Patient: sex M, age 46
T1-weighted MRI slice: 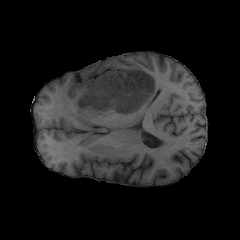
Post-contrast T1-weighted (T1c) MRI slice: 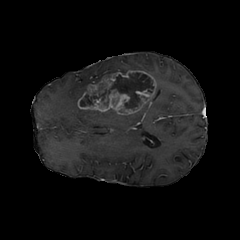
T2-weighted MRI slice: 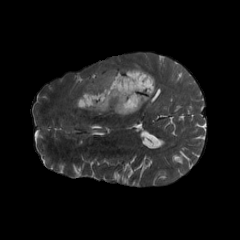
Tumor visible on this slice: yes
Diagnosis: Glioblastoma, IDH-wildtype
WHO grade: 4